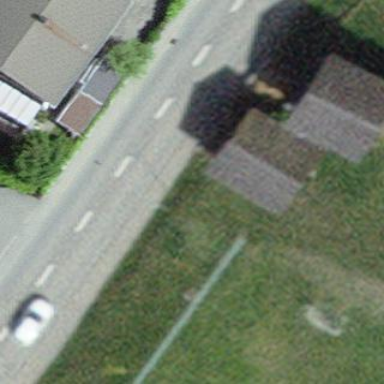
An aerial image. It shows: Simple and straightforward house.